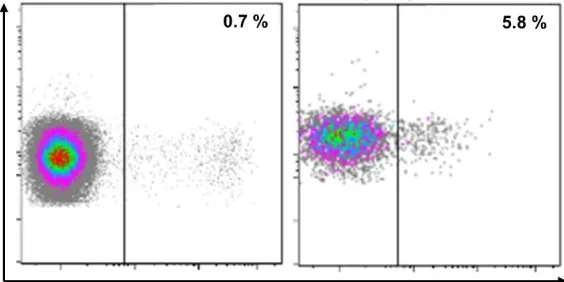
(C) Flow cytometry of peripheral blood (left) and lamina propria (right) T cells. The frequency of CAR+ cells is indicated.
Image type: pathology (h&e)